Current action and preconditions to check: trajectory_clear

Your task: For each precondition in the list above, predict whether it will hold at this action.

Consider the current scene as observed from the mobile robot's camera, and analyze the predicted future states of all dynamic agents (e.g., people, animals, vehicles, or any moving entities) within the NEXT SECOND.

IMPORTANT: Only answer "very likely" if you are absolutely certain—based on strong, clear evidence—that a dynamic agent will violate the precondition in the predicted future state. Do NOT answer "very likely" for unlikely, ambiguous, or low-probability risks.

Ask yourself for each precondition: Is there a high probability, with clear and convincing evidence, that the predicted future states of any dynamic agent will interfere with the predicted future state of the currently executing action within the NEXT SECOND, causing that precondition to fail?

Assess the risk level based on these predictions. Use "likely" or "very likely" if motions create a clear risk of interference.

Use "neutral" or "improbable" if agents are nearby but their predicted paths are clearly diverging or non-conflicting.

Failure Risk Categories: "very improbable", "improbable", "neutral", "likely", "very likely"

Answer Format: Output ONLY the probability_of_failure value from these categories: "very improbable", "improbable", "neutral", "likely", "very likely"

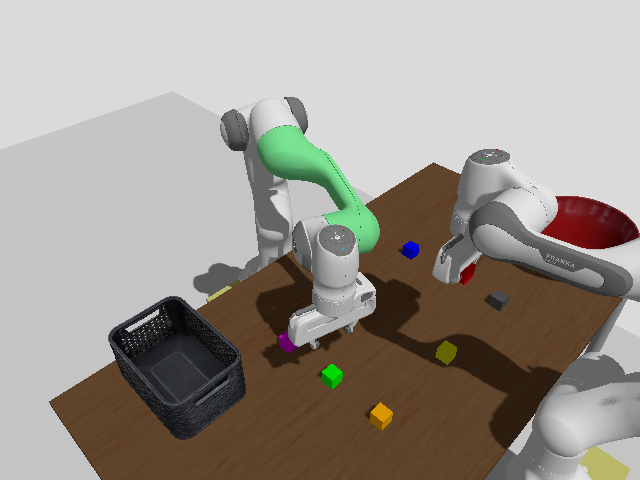

Answer: improbable